Question: I have a google sheets doc that contains a 'Start' and 'Template' sheet. The idea is to enter the name of an employee in 'Start' and press the Generate button. For each employee entered, the 'Template' sheet should be duplicated, named similar to the employee (e.g.,'McCormick, Peter') and the name of the employee should be written in the new sheet in cell A2. The name of each employee should then also be added to the 'Start' sheet with an indirect reference to Cell B2 of each employee sheet.
That's probably possible with Apps Script, but I'm struggling a bit to write the code. Any suggestion would be highly appreciated
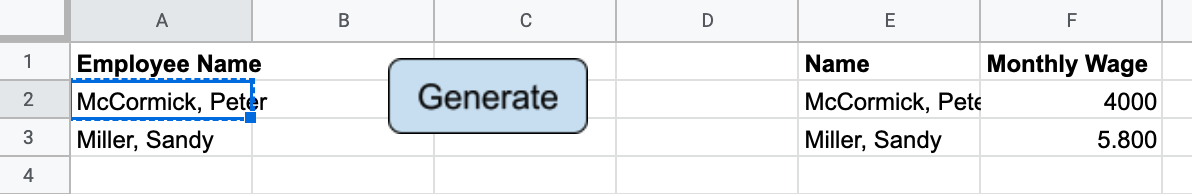
Answer: Here is the possible solution:
'''
function create_sheet() {
var ss = SpreadsheetApp.getActiveSpreadsheet();
var sheet = ss.getSheetByName('Start');
var name = sheet.getActiveCell().getDisplayValue();
var template = ss.getSheetByName('Template');
var new_sheet = template.copyTo(ss).setName(name);
new_sheet.getRange('A2').setValue(name);
}
'''
This script duplicates the 'Template' sheet and change its name to anything from the current cell on the sheet 'Start'.
But I don't understand what do you mean 'indirect reference to Cell B2'. Can you clarify it? How it should look like?
Here is the variant of the same code that converts employer names on the 'Start' sheet into links to the corresponding sheets:
'''
function create_sheet() {
var ss = SpreadsheetApp.getActiveSpreadsheet();
var sheet = ss.getSheetByName('Start');
var cell = sheet.getActiveCell();
var name = cell.getDisplayValue();
var template = ss.getSheetByName('Template');
var new_sheet = template.copyTo(ss).setName(name);
new_sheet.getRange('A2').setValue(name);
var url = ss.getUrl() + '#gid=' + new_sheet.getSheetId();
var link = SpreadsheetApp.newRichTextValue().setText(name).setLinkUrl(url).build();
cell.setRichTextValue(link);
}
'''
<URL>
Here is the <URL>.
Here is the updated code:
'''
function add_sheets() {
var ss = SpreadsheetApp.getActiveSpreadsheet();
var start_sheet = ss.getSheetByName('Start');
var template_sheet = ss.getSheetByName('Template');
// get list of names from the 'Start'sheet
var names = start_sheet.getRange('A2:A').getValues().flat().filter(String);
while(names.length) {
var name = names.shift();
// try to pick existed sheet with the name
try { var dest_sheet = ss.getSheetByName(name); dest_sheet.getRange('A1') }
// create the sheet if there is no sheet with this name
catch(e) { var dest_sheet = template_sheet.copyTo(ss).setName(name) }
dest_sheet.getRange('A2').setValue(name);
}
}
'''
It creates sheets from the A column of the sheet 'Start' and the sheet 'Template'.
Here is the <URL>